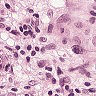
Metastatic tissue present: yes